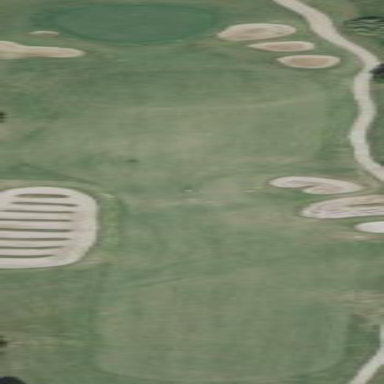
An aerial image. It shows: Golf fairway surrounded by grass.